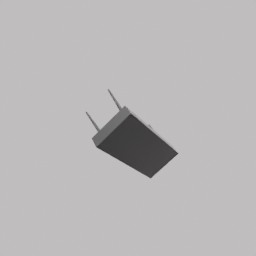
Label: furniture